Field crop: maize
Growth stage: 2
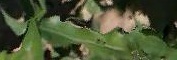
Species: maize